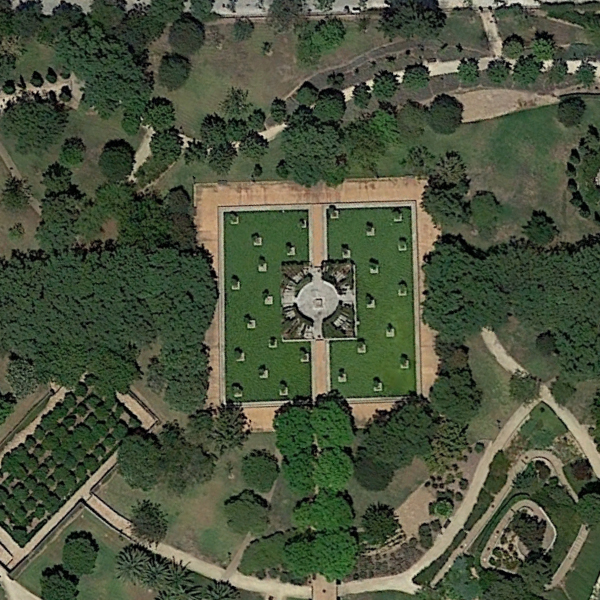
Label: Square